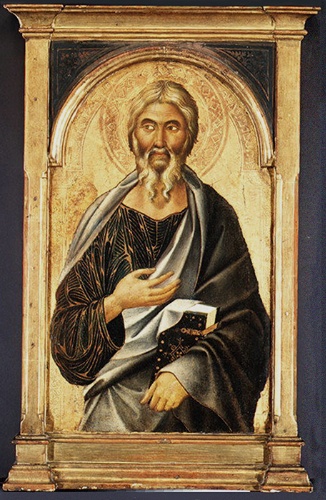
Title: Saint John the Evangelist
Artist: Segna di Buonaventura
Artist bio: Italian, active Siena by 1298–died 1326/31
Date: ca. 1320
Object type: Painting, part of a polyptych
Classification: Paintings
Medium: Tempera on wood, gold ground
Dimensions: Overall, with engaged (largely modern) frame, 35 x 22 in. (88.9 x 55.9 cm); painted surface 27 1/4 x 16 1/2 in. (69.2 x 41.9 cm)
Department: European Paintings
Credit line: Gift of George Blumenthal, 1941
Accession year: 1941
Repository: Metropolitan Museum of Art, New York, NY
Tags: Saint John the Evangelist|Men